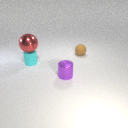
large red metal sphere above small cyan rubber cylinder